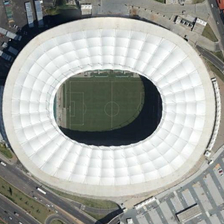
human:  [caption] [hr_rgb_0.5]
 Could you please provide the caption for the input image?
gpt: several buildings are near a white ring runway shaped stadium with a football field in it .

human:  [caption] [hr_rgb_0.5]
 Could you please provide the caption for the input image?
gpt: several buildings are near a white ring runway shaped stadium with a football field in it .

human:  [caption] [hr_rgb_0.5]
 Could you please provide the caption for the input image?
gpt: several buildings are near a white ring runway shaped stadium with a football field in it .

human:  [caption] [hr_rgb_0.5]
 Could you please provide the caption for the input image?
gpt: several buildings are near a white ring runway shaped stadium with a football field in it .

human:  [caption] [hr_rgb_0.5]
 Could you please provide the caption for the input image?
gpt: several buildings are near a white ring runway shaped stadium with a football field in it .